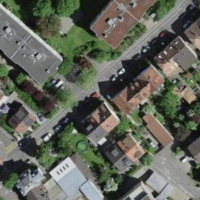
EUNIS habitat code: 55
Species observed at this site:
Plantago major